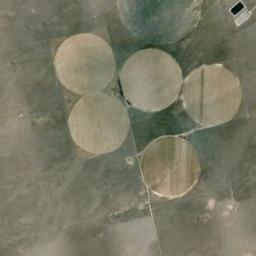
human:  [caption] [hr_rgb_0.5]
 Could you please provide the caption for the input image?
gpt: Several khaki circular farmlands are on the wasteland .

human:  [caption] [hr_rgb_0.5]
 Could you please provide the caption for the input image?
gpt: Five bare circle farmland are in the bare land .

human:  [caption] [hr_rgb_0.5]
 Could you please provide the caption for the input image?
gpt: There are five round fields .

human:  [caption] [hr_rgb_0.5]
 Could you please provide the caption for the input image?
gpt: Six neatly arranged circular farmland mixed with green and earthy yellow .

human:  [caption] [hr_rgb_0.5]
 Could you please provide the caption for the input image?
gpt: There are several yellow circular farmlands of the same size .